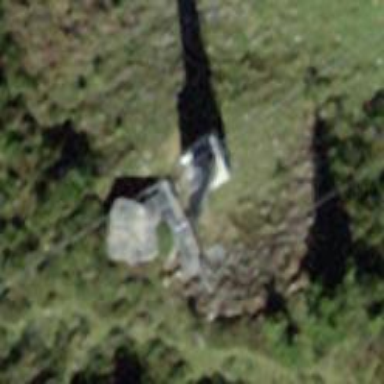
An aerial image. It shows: Pylon used for aerialway.